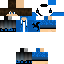
A male human skin with dark skin, wearing brown long hair dressed in a blue hoodie and black pants, featuring a closed mouth.